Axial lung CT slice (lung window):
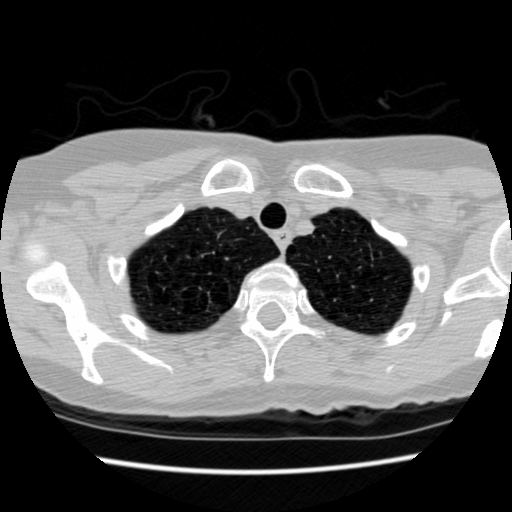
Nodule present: no